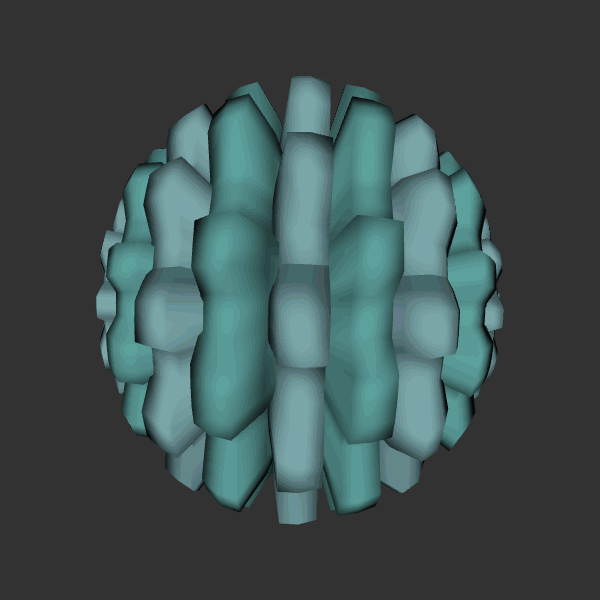
Background: dark